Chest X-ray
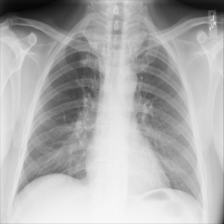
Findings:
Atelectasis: negative
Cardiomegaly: negative
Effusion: negative
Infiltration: negative
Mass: negative
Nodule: negative
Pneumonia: negative
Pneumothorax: negative
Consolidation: negative
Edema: negative
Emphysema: negative
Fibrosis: positive
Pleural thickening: positive
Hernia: negative